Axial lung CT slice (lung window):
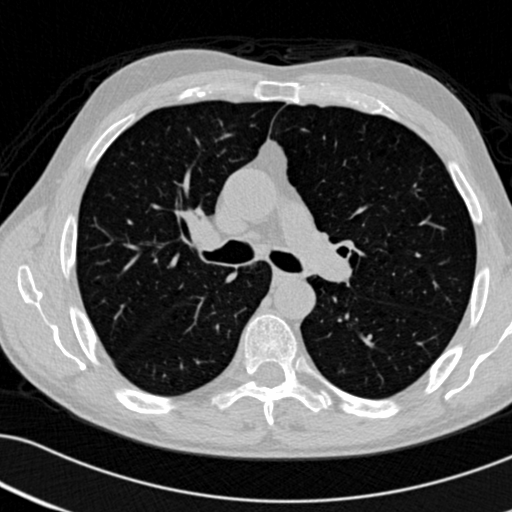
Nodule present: no